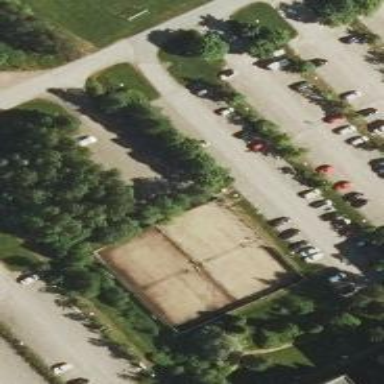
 perfect for sports and leisure activities."